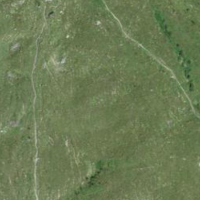
EUNIS habitat code: 23
Species observed at this site:
Rumex alpinus